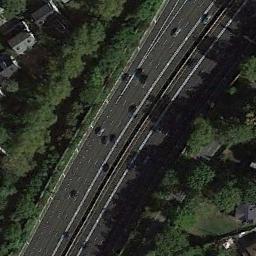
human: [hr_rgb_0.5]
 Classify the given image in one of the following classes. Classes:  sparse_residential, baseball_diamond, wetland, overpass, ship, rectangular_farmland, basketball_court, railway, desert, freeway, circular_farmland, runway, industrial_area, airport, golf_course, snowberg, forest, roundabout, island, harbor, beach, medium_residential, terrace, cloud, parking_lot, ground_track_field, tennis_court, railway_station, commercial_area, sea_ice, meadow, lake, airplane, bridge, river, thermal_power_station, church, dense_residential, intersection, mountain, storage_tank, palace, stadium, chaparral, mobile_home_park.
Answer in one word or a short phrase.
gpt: freeway